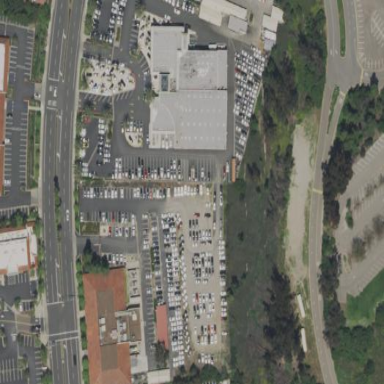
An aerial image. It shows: Shop that sells cars.